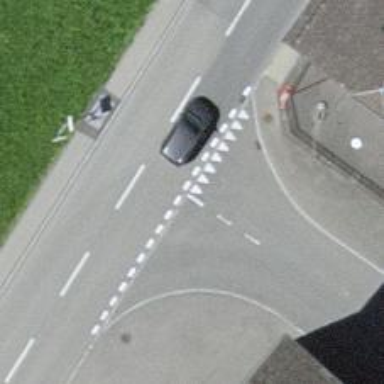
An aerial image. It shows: Road with "give way" sign.